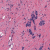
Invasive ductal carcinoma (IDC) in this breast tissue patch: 1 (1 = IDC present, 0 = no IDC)